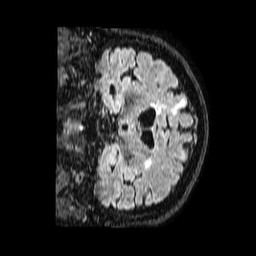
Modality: FLAIR
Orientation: coronal
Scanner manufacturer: philips
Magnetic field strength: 1.5 T
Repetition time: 4.8 s
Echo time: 0.3 s